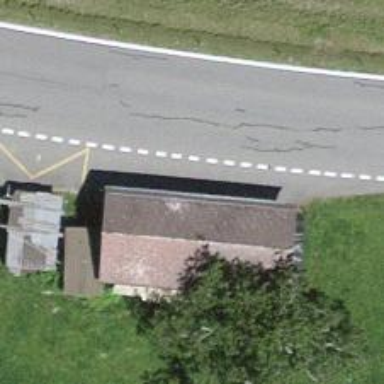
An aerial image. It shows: Bus stop with platform for public transport.